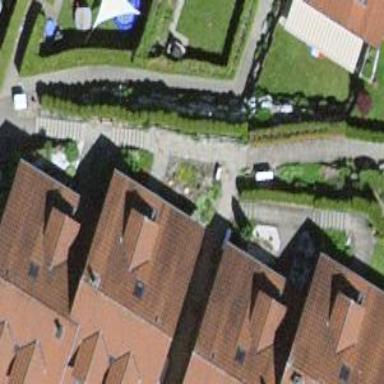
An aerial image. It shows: Gabled house with the roof oriented across.